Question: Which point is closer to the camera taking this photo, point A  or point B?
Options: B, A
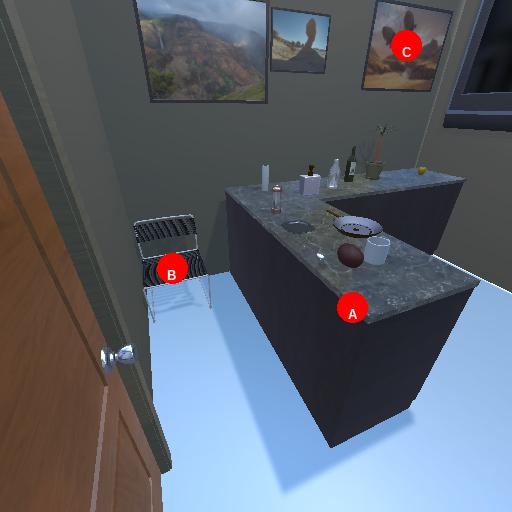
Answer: B